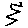
Label: zigzag